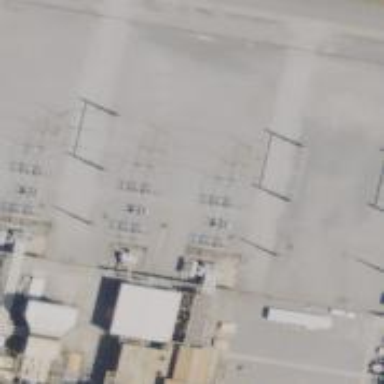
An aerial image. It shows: Switch used for power control.